Aerial crown-view tile of a tropical tree (Barro Colorado Island, Panama), acquired 20240611:
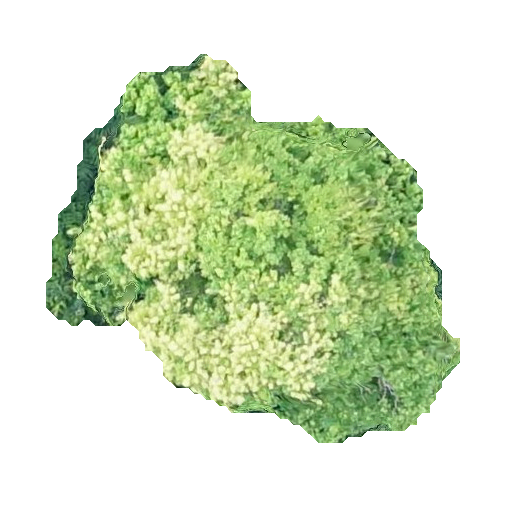
Species: Handroanthus guayacan
GBIF accepted scientific name: Handroanthus guayacan
Crown area: 163.379 m²